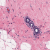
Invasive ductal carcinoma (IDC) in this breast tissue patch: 0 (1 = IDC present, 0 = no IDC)